Question: I'm building a BlackBerry App using jQuery Mobile + PhoneGap. After I zip my project files and upload it to phonegap I get a list of platforms.
The BlackBerry file is listed as OTA install.

How can I download the Standard install?
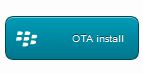
Answer: In order to download the standard install using the Phonegap website you must first provide PhoneGap with a signing key from BlackBerry.
Detailed instructions on getting the signing keys onto the PhoneGap website can be found in one of my previous questions. <URL>
After uploading the keys and rebuilding the button might still say OTA install but try clicking download because in my situation the download was Standard Install despite saying OTA install.